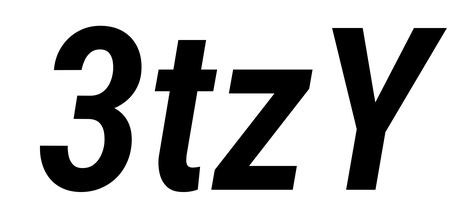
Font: Roboto-Italic_Condensed_SemiBold_Italic